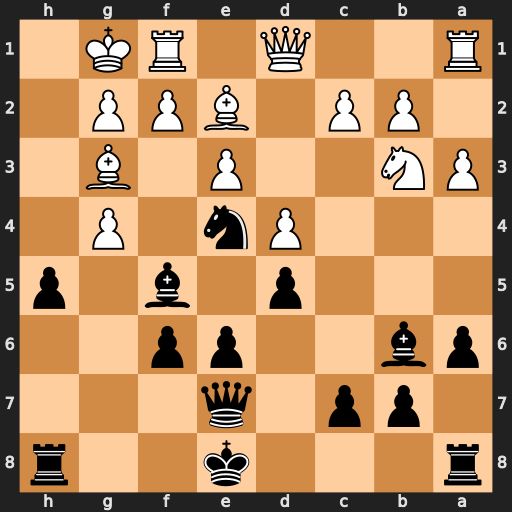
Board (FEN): r3k2r/1pp1q3/pb2pp2/3p1b1p/3Pn1P1/PN2P1B1/1PP1BPP1/R2Q1RK1
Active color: b
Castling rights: kq
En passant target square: -
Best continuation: hxg4